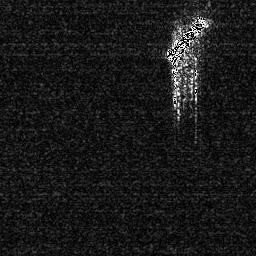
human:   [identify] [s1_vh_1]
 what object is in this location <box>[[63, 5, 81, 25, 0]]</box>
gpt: <ref>1 large ship at the top right</ref>